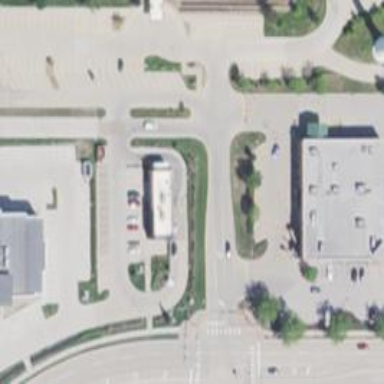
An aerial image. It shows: Retail area.